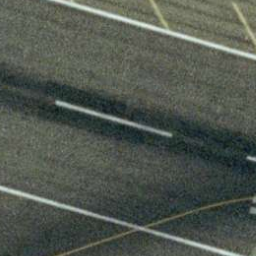
Label: runway